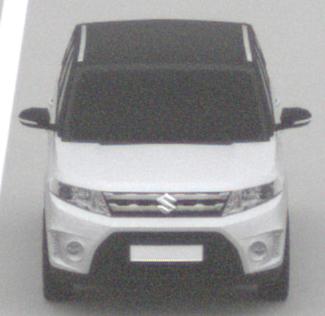
Make: Suzuki
Model: Vitara 1.6
Detailed model: Vitara (LY)
Model produced from: 2015/04
Model produced until: 2018/08
Doors: 5
Color: white
Road condition: dry road
Daytime: midday
Contrast: low contrast